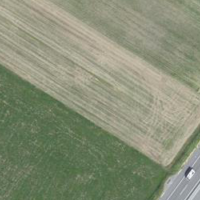
EUNIS habitat code: 57
Species observed at this site:
Milvus migrans